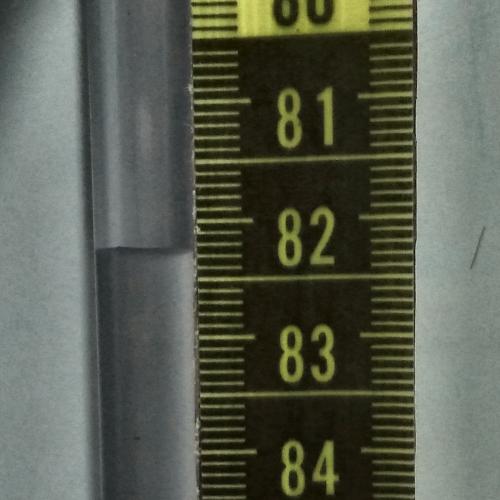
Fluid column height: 82.3 cm